Interaction volume radius: 5 \u00c5
Interaction volume height: 30 \u00c5
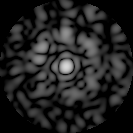
Disorder parameter: 0.704